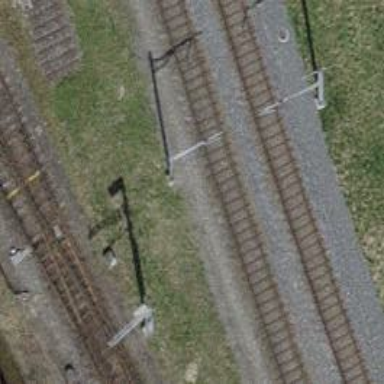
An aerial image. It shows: Single railway track with electrified contact line.